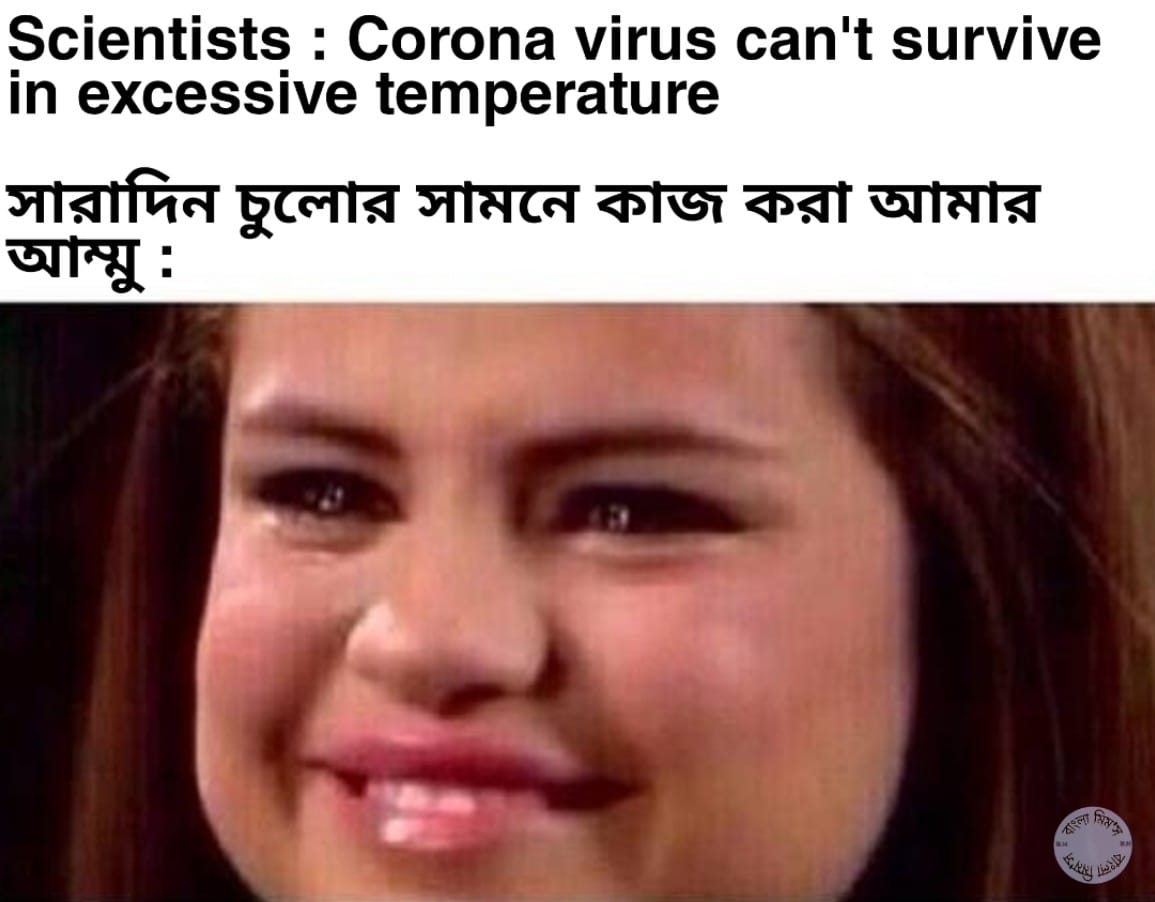
Caption: Scientists : Corona virus can't survive in excessive temparature  সারাদিন চুলোর সামনে কাজ করা আমার আম্মুঃ
Label: non-hate